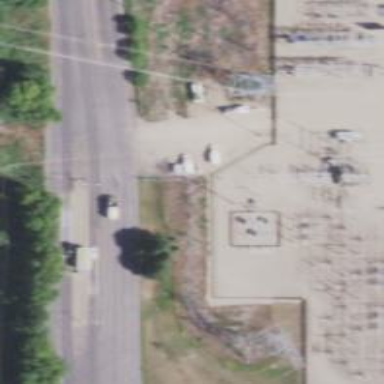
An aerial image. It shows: Mast designed for lightning protection.